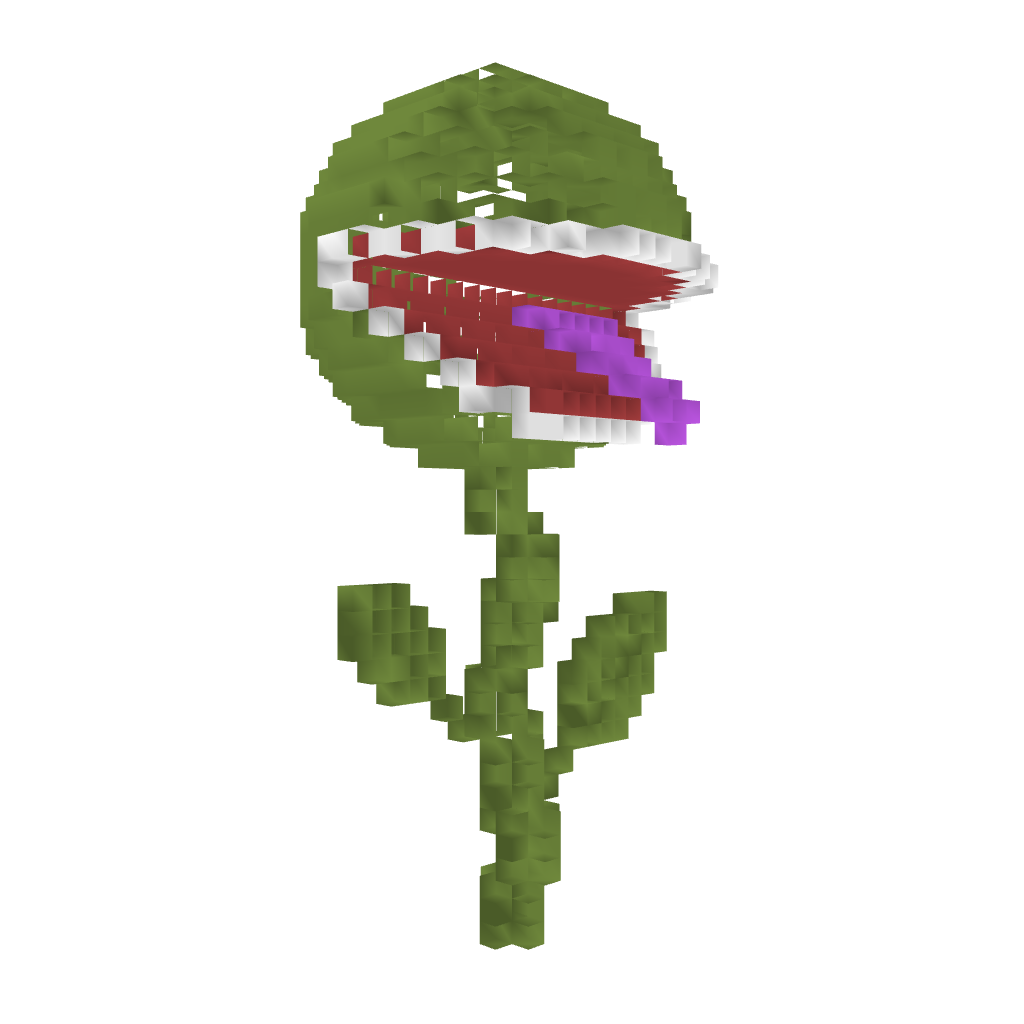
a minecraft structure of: Hungry Plant bad low quality